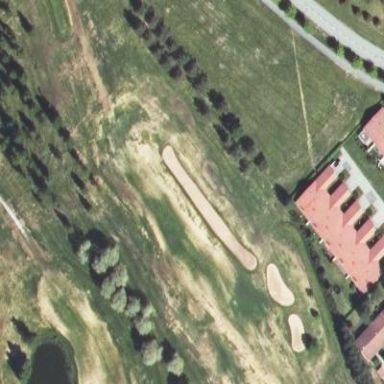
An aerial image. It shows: Bunker on golf course.